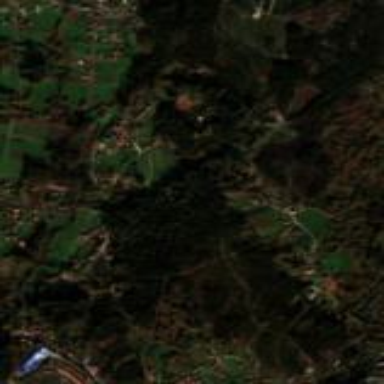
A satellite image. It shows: Forest area with mix of leaf types and cycles.